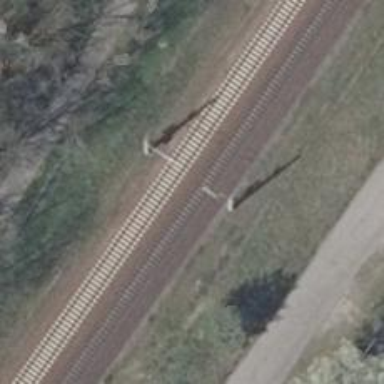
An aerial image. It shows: Railway milestone with catenary mast.